Question: I'm want to add a vertical scrollbar to a section of my webpage if its content grows too big but a grayed-out scrollbar shows up even when the content is small enough to fit. What do I need to change to make the scrollbar show only when its needed?
Example code:
'''
<div id="aaa">
</div>
#aaa {
background-color: #eee;
width: 50px;
height: 100px;
overflow-y: scroll;
}
'''
Result screenshot:

JSFiddle link with live example:
<URL>
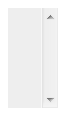
Answer: This will work
'''
overflow-y:auto;
'''